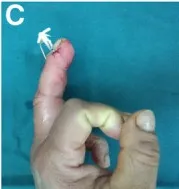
Preoperative and postoperative data of patient No.7. (A,B). Preoperative X-ray.
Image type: radiology (x_ray)